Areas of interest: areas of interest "GAC Aion Beihai Haicheng Experience Center (Designated Authorized Dealer)"
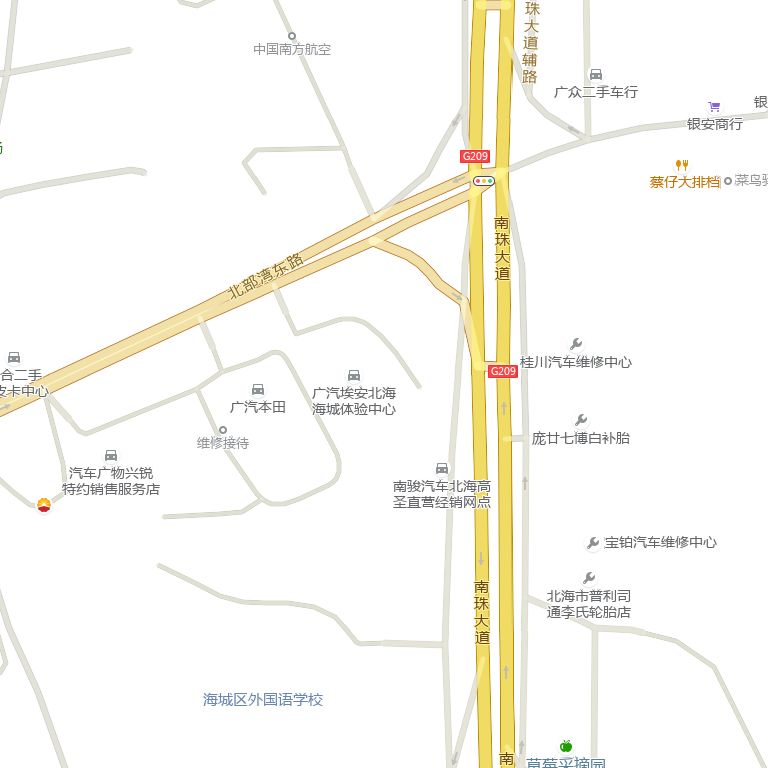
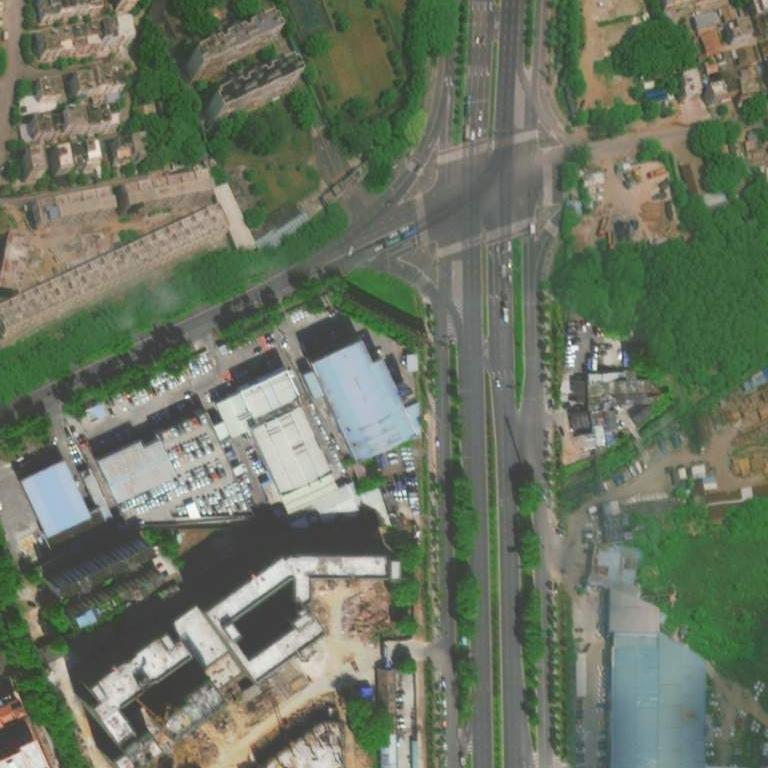